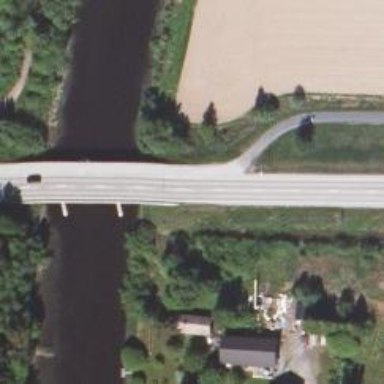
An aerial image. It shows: Bridge with asphalt surface carrying trunk highway.